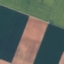
Land use / land cover: AnnualCrop